Aerial crown-view tile of a tropical tree (Barro Colorado Island, Panama), acquired 20250414:
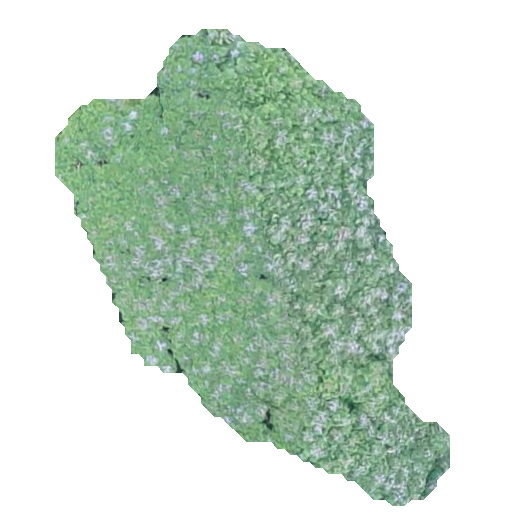
Species: Jacaranda copaia
GBIF accepted scientific name: Jacaranda copaia
Crown area: 161.491 m²